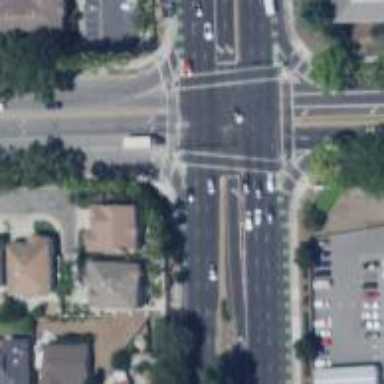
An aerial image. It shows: Solid stop line on the road.